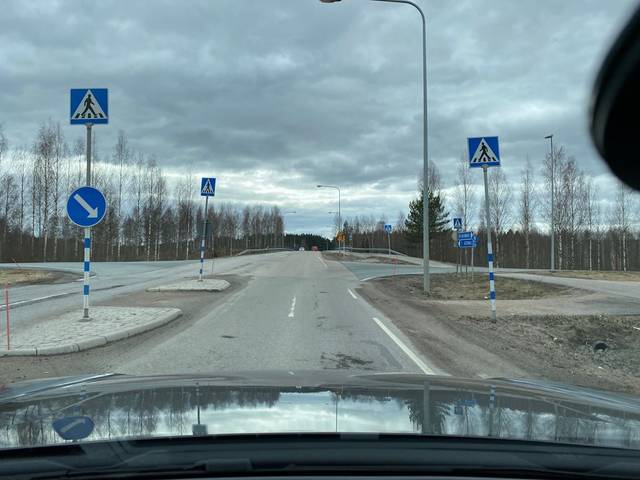
Region: Finland
Coordinates: 60.719, 24.734